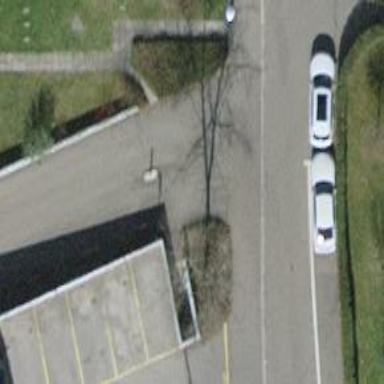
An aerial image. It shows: Road serving as parking aisle.